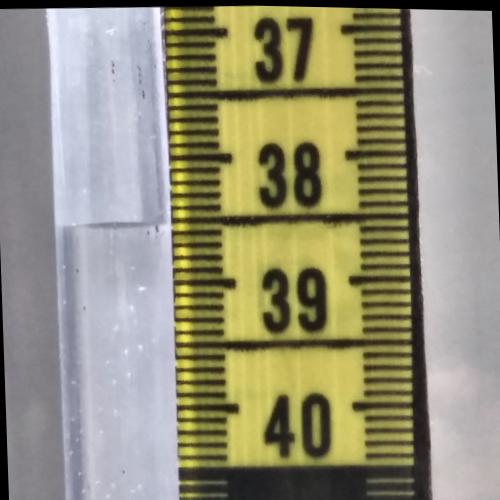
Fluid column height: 38.5 cm